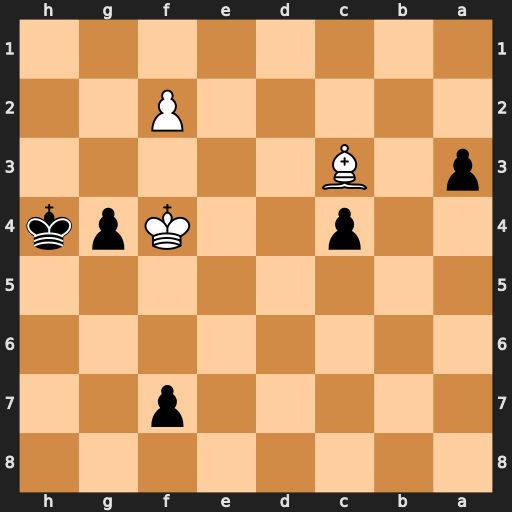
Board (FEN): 8/5p2/8/8/2p2Kpk/p1B5/5P2/8
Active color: b
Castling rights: -
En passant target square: -
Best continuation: Kh3 Bf6 Kg2